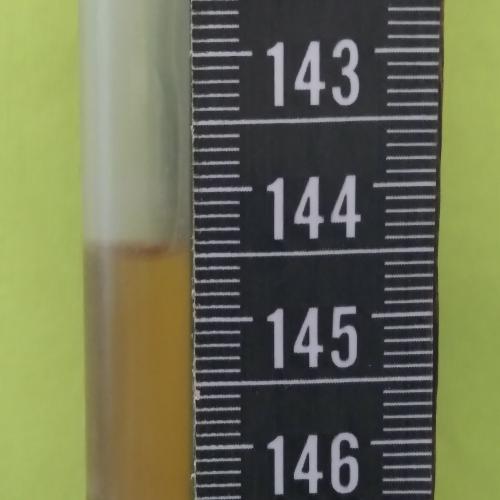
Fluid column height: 144.5 cm